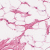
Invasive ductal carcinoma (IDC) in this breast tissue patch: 0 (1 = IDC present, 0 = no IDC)